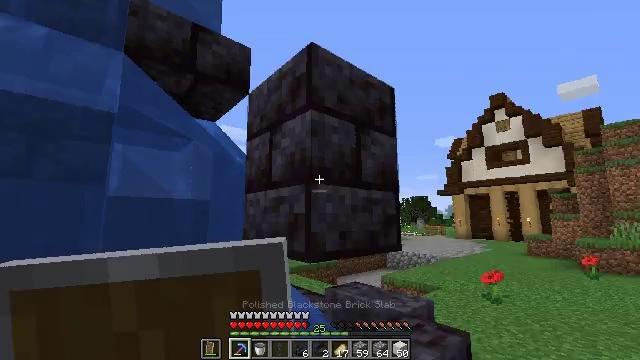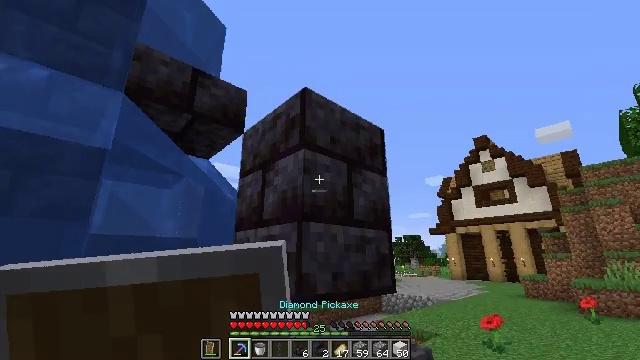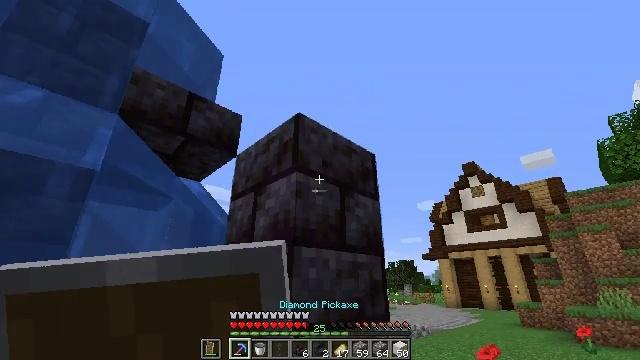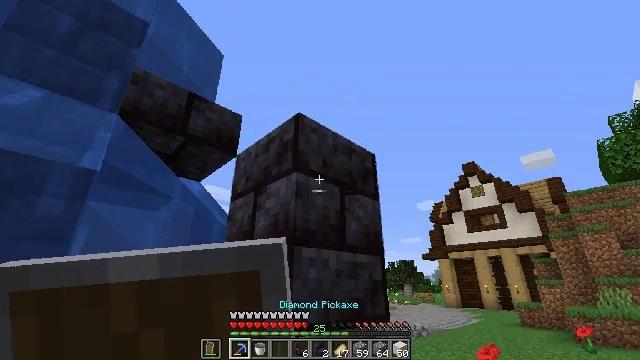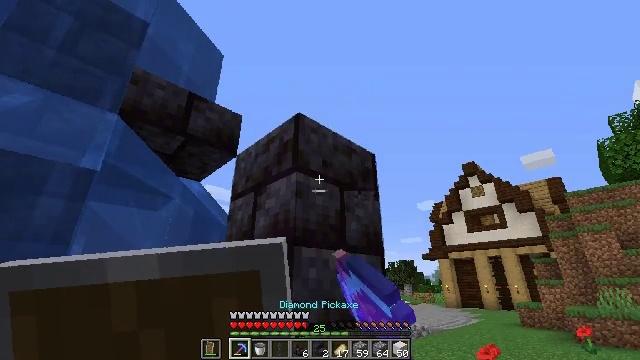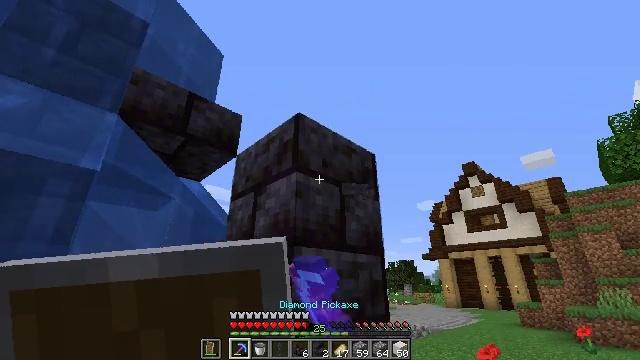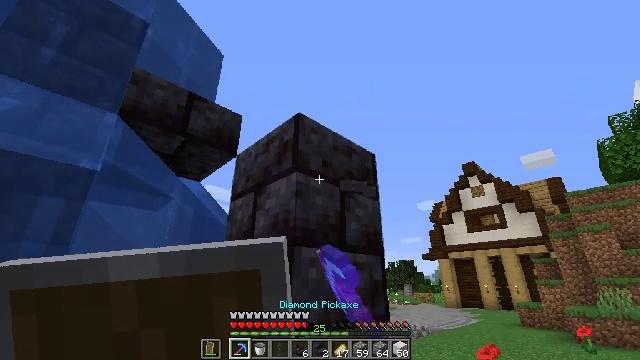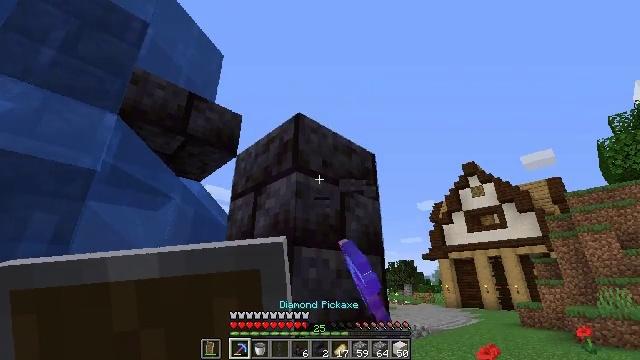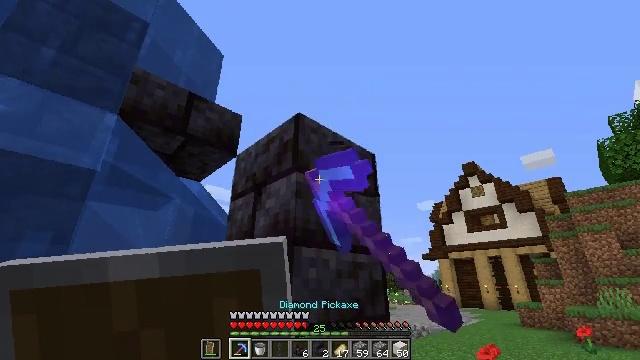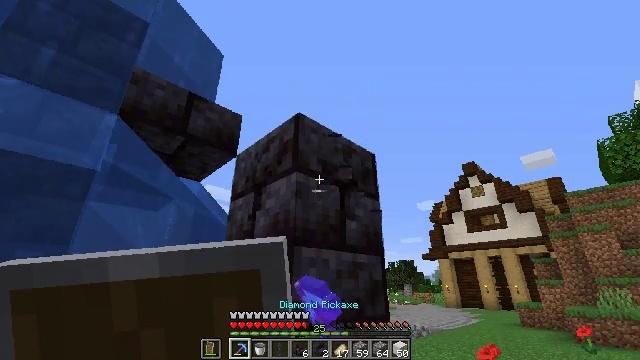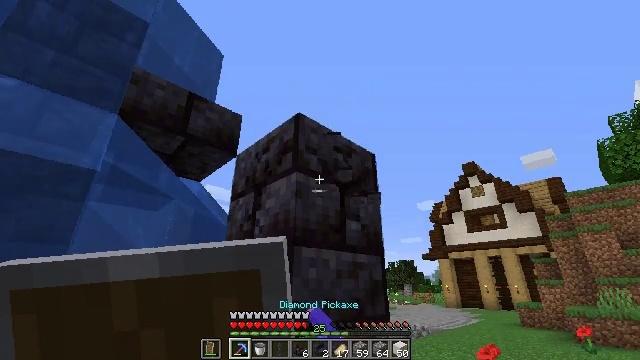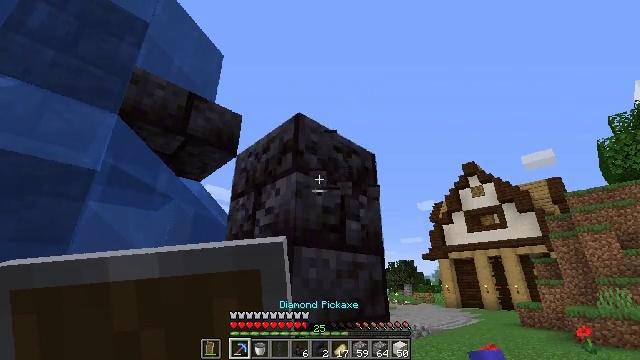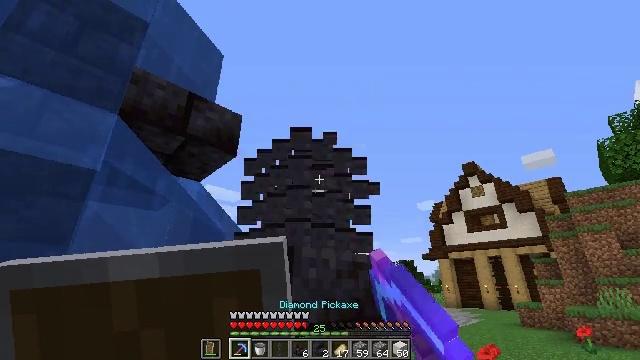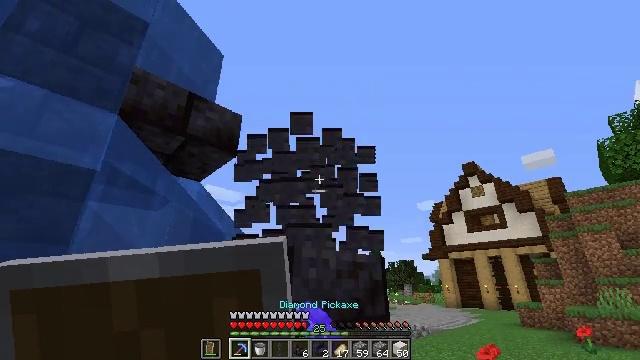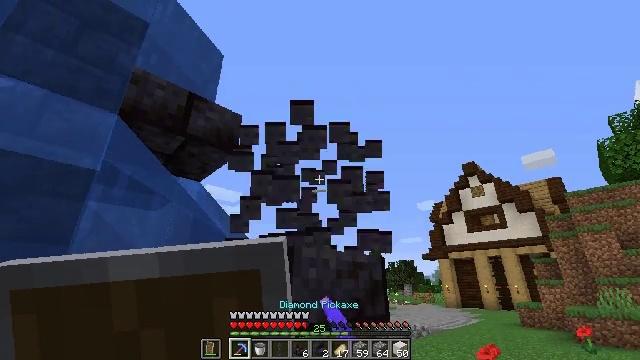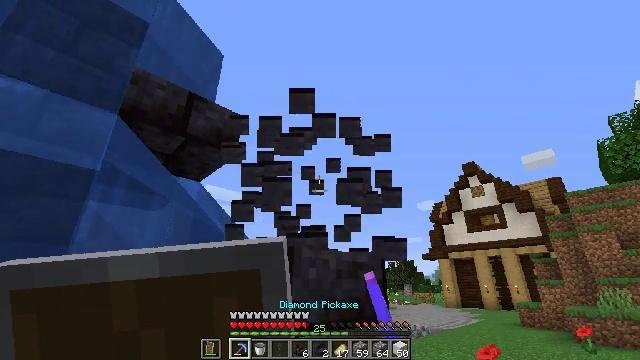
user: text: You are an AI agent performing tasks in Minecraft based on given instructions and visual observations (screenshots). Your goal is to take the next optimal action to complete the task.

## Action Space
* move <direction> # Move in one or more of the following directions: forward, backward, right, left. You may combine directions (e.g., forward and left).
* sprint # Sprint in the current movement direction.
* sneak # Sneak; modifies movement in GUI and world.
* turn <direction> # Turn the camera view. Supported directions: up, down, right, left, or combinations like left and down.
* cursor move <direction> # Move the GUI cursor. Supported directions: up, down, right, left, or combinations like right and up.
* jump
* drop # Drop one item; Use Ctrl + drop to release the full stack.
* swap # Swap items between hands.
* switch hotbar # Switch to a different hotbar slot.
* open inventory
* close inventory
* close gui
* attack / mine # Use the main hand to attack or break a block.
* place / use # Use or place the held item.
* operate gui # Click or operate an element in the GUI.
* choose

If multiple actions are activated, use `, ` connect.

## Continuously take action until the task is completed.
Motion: motion action
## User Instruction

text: Break the polished blackstone brick slab for reuse.
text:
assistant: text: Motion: sneak, turn right and up, switch to hotbar 1
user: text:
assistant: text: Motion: sneak, turn right and up, switch to hotbar 1
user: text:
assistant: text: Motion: sneak, attack / mine
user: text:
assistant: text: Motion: sneak, attack / mine
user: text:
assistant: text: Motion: sneak, attack / mine
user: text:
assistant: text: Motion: sneak, attack / mine
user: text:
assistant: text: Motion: sneak, attack / mine
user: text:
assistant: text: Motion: sneak, attack / mine
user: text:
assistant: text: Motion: sneak, attack / mine
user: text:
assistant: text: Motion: sneak, attack / mine
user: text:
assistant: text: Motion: sneak, attack / mine
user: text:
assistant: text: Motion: sneak, attack / mine
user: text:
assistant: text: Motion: sneak, attack / mine
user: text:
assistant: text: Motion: sneak, attack / mine
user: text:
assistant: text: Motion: sneak, attack / mine
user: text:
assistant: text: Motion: sneak, attack / mine
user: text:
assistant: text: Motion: sneak, attack / mine